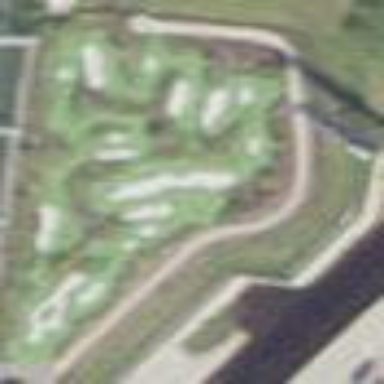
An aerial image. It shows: Miniature golf course.